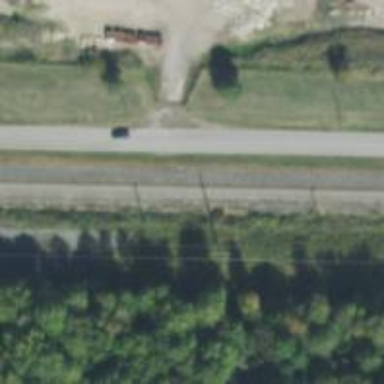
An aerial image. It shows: Power pole.